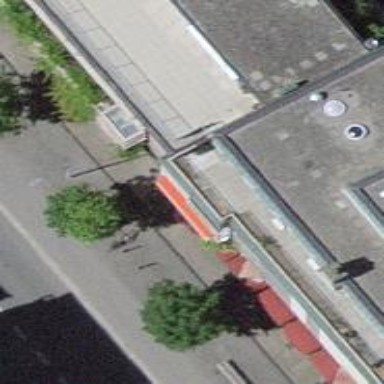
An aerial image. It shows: Fast food establishment.